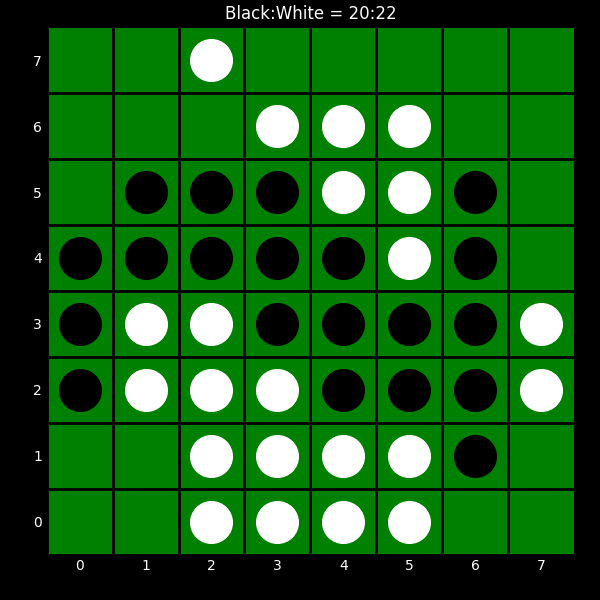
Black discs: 20
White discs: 22